Interaction volume radius: 10 \u00c5
Interaction volume height: 20 \u00c5
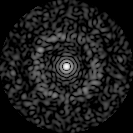
Disorder parameter: 0.8541